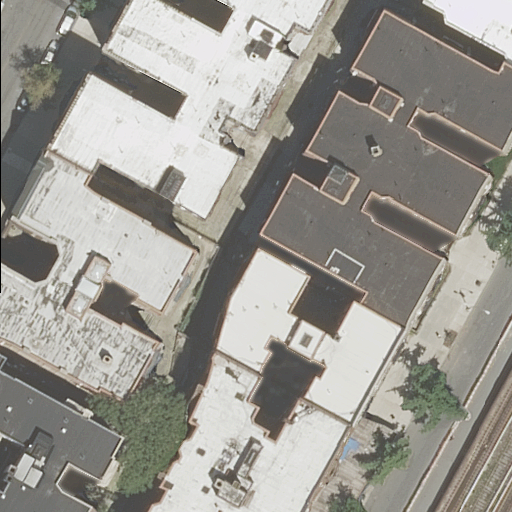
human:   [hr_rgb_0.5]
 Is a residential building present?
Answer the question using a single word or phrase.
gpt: yes

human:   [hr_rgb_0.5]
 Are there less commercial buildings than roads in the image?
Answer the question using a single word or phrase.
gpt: yes

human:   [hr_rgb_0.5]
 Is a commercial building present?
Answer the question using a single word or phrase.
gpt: no

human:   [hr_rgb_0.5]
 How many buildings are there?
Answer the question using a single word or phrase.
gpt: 7

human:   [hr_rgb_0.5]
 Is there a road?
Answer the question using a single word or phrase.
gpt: yes

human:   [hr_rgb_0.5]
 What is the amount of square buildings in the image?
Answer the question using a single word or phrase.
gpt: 0

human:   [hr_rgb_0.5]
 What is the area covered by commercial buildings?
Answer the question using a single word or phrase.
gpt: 0m2

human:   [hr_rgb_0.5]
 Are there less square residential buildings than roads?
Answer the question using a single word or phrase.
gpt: yes

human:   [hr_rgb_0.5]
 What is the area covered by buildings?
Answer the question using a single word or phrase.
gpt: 4142m2

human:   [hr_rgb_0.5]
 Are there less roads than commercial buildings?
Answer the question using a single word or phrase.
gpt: no

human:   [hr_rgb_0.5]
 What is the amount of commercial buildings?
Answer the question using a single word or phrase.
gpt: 0

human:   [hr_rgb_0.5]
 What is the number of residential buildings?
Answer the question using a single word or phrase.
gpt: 7

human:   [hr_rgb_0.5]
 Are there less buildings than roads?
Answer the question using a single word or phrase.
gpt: no

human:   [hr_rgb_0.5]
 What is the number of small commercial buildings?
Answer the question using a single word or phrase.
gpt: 0

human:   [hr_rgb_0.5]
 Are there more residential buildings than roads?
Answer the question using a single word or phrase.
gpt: yes

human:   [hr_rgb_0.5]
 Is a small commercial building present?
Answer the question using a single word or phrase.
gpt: no

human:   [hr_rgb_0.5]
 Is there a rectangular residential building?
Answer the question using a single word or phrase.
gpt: yes

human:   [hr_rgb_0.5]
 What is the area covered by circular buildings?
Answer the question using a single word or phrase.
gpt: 0m2

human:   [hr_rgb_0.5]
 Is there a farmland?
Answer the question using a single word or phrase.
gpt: no

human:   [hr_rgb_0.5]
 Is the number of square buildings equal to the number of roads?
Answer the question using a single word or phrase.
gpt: no

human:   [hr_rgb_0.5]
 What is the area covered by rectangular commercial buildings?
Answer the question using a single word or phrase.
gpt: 0m2

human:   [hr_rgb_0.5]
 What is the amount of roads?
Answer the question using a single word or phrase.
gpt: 2

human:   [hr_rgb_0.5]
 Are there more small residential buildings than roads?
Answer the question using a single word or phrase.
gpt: no

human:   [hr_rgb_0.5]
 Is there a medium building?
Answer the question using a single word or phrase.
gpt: yes

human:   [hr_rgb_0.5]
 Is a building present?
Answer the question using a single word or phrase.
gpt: yes

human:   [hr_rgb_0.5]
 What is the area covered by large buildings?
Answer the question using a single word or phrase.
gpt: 3556m2

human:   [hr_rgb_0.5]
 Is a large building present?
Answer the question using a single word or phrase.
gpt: yes

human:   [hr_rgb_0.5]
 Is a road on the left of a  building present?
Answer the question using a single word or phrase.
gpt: yes

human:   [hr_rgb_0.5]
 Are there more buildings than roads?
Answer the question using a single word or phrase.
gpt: yes

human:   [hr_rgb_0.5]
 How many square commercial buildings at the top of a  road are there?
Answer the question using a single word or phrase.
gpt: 0

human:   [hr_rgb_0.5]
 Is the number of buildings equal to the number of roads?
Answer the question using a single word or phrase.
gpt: no

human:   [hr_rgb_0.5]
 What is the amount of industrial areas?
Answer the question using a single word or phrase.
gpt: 0

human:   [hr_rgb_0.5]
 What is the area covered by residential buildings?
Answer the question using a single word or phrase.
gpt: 4142m2

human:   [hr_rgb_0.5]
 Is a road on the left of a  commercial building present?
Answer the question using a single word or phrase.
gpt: no

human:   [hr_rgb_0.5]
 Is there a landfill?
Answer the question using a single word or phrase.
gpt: no

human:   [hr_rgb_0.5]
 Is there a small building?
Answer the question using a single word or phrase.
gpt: yes

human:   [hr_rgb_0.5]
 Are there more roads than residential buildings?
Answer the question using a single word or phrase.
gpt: no

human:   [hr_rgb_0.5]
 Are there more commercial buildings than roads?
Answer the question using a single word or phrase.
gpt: no

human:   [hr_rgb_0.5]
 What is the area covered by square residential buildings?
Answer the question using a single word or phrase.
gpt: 0m2

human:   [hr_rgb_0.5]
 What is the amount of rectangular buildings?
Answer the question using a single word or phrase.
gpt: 1

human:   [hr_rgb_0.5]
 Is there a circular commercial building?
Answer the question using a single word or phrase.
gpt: no

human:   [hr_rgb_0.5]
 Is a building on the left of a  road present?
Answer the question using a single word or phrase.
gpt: yes

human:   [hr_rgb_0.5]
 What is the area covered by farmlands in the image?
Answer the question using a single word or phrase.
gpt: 0m2

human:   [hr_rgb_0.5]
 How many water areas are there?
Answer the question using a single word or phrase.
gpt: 0

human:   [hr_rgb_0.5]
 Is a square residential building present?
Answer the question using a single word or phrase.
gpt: no

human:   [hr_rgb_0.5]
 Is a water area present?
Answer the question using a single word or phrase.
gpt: no

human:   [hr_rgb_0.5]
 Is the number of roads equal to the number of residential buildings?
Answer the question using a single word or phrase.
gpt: no

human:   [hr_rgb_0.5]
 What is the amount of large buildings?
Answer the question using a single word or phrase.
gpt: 4

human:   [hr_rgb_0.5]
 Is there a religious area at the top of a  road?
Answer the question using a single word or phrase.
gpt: no

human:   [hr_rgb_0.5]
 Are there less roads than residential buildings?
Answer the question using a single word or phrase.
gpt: yes

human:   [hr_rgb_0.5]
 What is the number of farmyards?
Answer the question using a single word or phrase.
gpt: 0

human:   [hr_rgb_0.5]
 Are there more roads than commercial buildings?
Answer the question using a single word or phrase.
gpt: yes

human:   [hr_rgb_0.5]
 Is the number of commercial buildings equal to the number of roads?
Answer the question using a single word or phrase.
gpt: no

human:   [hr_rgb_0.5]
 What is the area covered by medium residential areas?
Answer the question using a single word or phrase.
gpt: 0m2

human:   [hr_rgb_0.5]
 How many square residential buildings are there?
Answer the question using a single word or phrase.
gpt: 0

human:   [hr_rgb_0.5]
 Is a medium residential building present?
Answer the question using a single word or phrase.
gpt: yes

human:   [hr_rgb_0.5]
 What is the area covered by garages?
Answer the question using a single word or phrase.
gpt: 0m2

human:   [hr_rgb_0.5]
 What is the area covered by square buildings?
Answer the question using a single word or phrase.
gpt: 0m2

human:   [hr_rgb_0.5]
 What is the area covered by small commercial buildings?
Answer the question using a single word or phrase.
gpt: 0m2

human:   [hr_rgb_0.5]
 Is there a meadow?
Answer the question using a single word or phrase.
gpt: no

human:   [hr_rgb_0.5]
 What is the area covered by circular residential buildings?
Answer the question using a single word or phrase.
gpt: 0m2

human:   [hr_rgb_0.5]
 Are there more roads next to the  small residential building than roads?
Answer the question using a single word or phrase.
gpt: no

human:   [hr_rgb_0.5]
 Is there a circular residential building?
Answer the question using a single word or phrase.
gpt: no

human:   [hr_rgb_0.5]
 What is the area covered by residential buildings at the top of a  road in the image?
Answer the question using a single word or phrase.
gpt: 1432m2